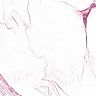
Metastatic tissue present: no